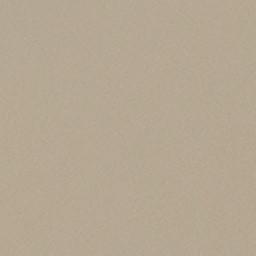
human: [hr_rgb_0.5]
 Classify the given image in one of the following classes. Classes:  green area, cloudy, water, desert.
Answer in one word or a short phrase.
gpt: desert